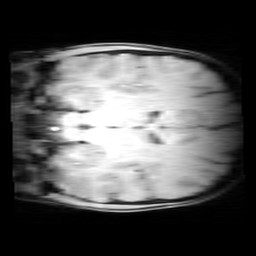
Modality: MP2RAGE
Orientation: coronal
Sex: male
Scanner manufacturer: siemens
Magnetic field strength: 3 T
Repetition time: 5 s
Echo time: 0.00355 s